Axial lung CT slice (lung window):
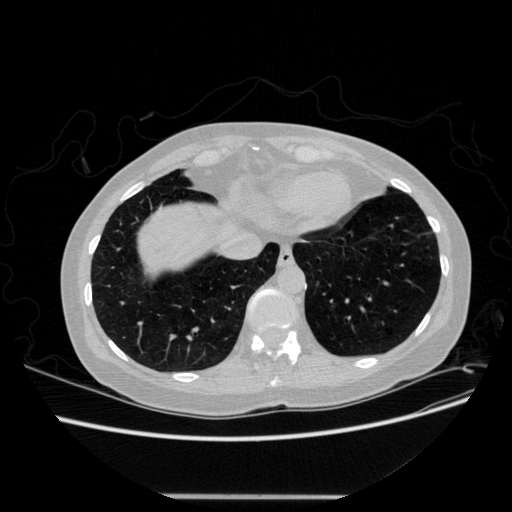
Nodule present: no